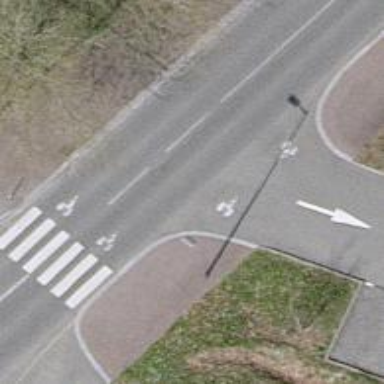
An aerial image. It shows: Sidewalk along the footway.